Question: I'm trying to add border around an ImageView.
I use the following drawable XML:
'''
<shape xmlns:android="http://schemas.android.com/apk/res/android" android:shape="rectangle" >
<solid android:color="#ffffffff" />
<padding android:left="3dp" android:right="3dp" android:top="3dp" android:bottom="3dp"/>
<stroke android:width="3dip" android:color="#4fa5d5"/>
</shape>
'''
But the border appears not fully adjacent to image:

Anyone knows how to make the border stick to the image?
Thanks
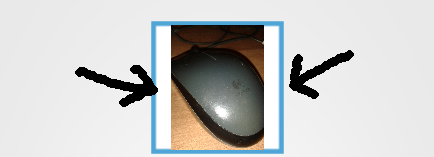
Answer: The drawn padding appears around ImageView not around your image.
Try to use this on your imageView:
'''
imgCelebrity.setScaleType(ImageView.ScaleType.CENTER_CROP);
'''
If it doesn't work try with 9-patch image.